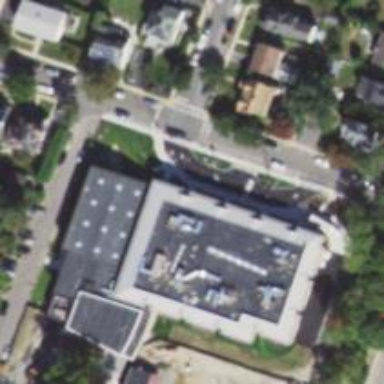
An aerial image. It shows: School.